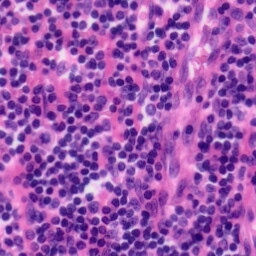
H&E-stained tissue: Tonsil